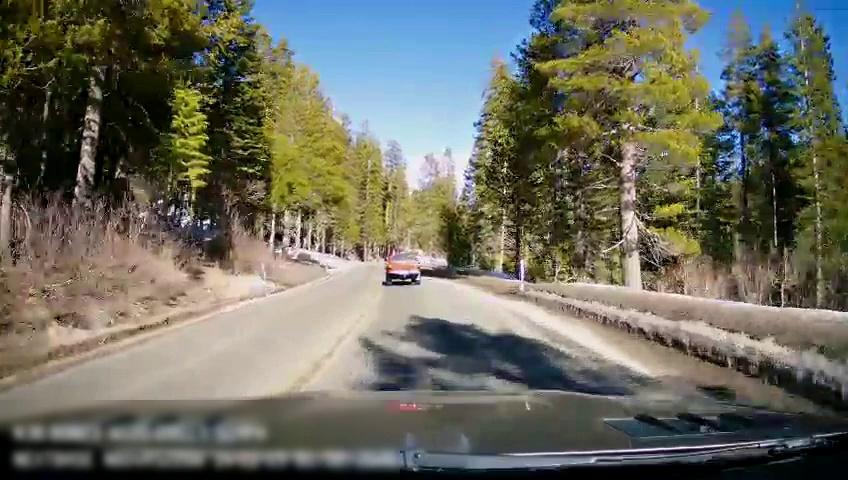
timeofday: Day
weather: Sunny
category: Drivable Space
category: Vehicles | Truck
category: Lanes | Opposite Lane
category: Lanes | Current Lane